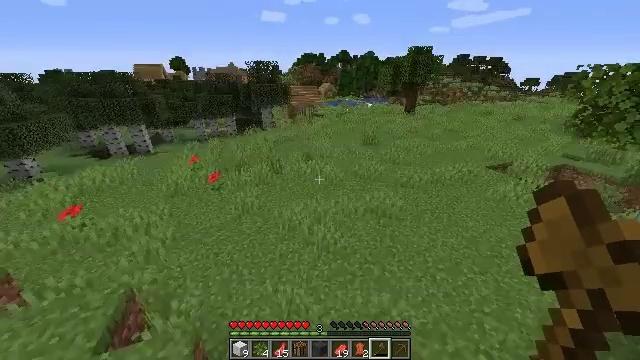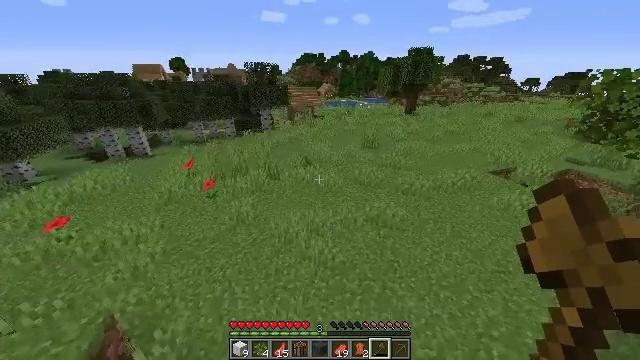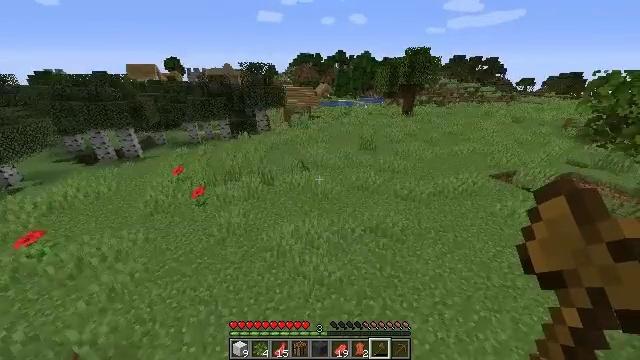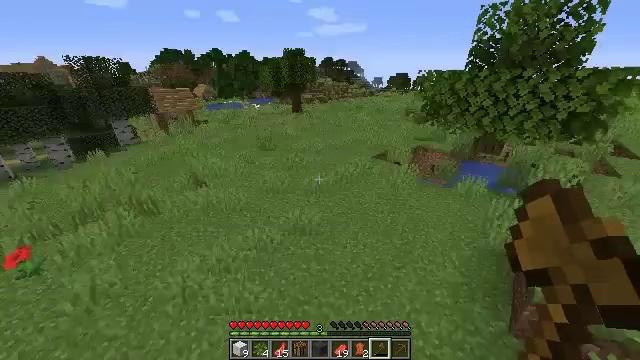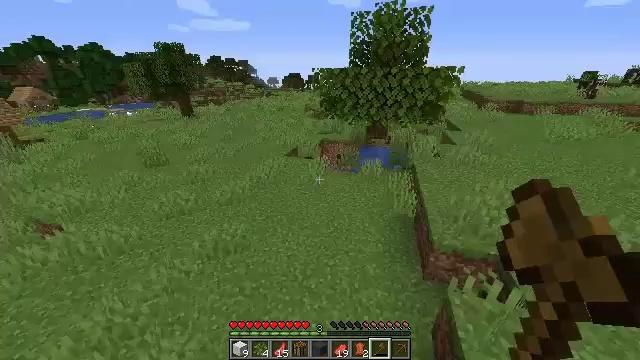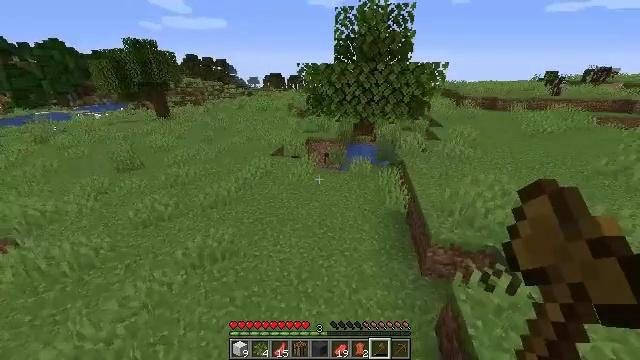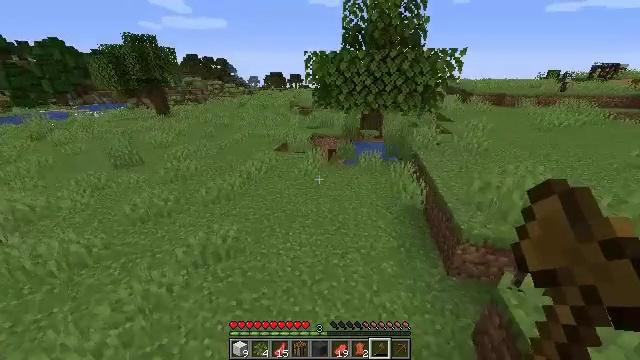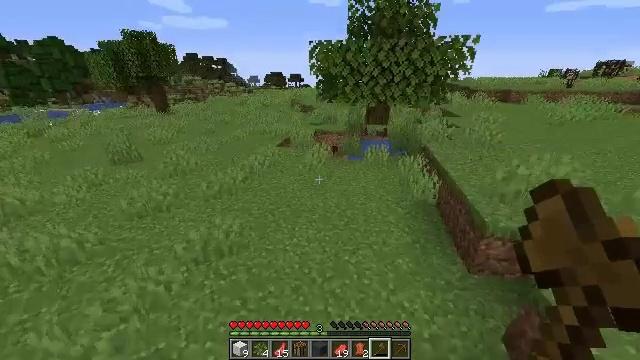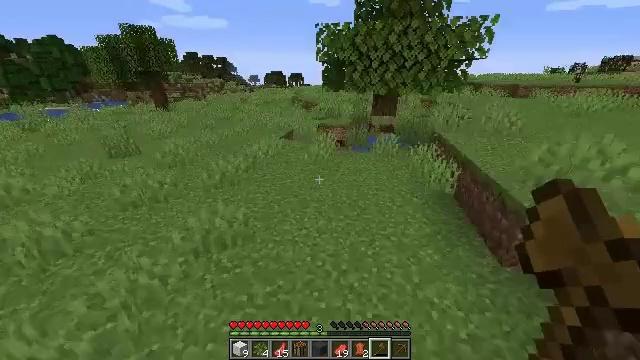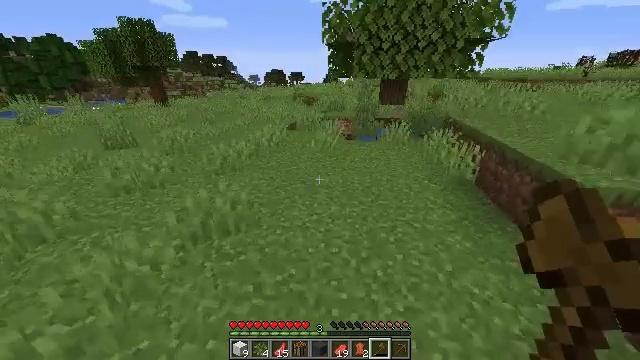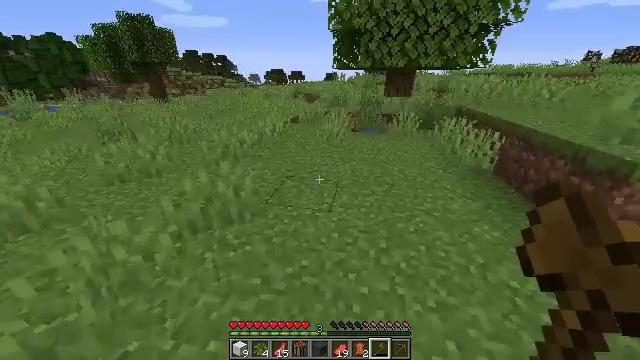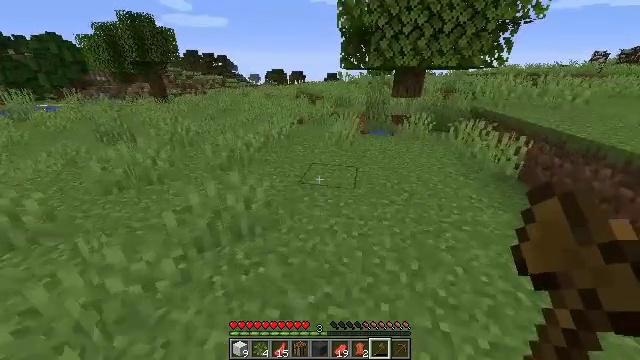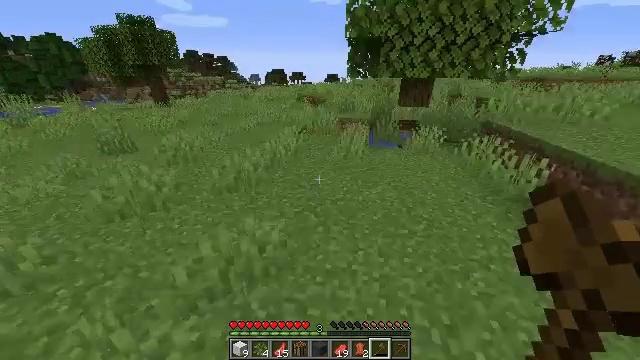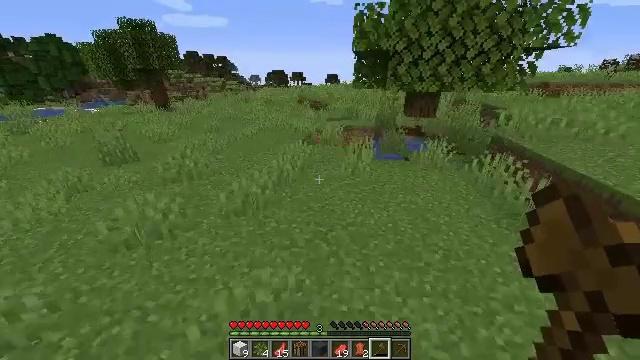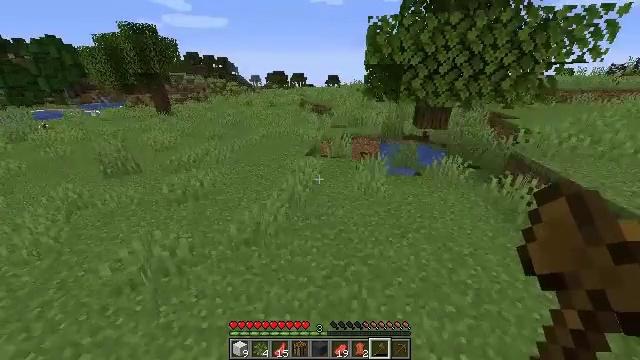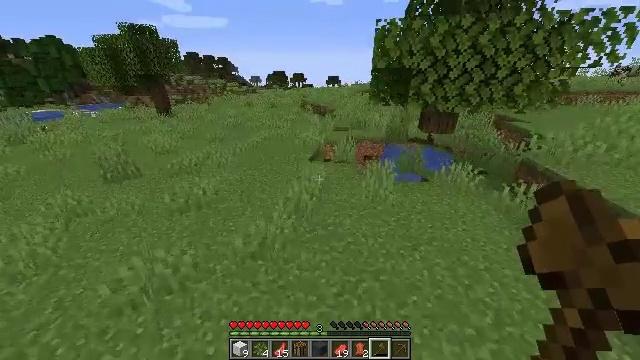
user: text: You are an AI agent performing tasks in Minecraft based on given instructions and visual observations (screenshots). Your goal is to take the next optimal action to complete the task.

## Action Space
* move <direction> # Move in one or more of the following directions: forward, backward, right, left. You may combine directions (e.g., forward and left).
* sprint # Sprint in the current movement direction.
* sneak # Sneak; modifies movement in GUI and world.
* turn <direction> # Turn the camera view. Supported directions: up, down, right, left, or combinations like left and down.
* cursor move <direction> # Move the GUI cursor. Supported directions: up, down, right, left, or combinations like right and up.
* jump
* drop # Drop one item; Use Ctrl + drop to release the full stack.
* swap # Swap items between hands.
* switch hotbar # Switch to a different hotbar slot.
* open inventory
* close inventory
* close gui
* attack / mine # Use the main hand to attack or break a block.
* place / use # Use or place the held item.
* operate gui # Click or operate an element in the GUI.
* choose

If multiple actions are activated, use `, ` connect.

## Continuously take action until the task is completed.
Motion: motion action
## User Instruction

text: Attack the brewing stand to gather it.
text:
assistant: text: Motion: move forward, jump
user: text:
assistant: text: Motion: move forward, jump
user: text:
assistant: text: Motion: move forward, turn right, jump
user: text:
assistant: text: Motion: move forward, turn right, jump
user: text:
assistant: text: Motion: move forward and move left, turn right, jump
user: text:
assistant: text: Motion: move forward and move left, jump
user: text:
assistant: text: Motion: move forward and move left, jump
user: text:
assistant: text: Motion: move forward and move left, jump
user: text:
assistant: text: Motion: move forward and move left, jump
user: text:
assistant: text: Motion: move forward and move left, jump
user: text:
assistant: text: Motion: move forward and move left, jump
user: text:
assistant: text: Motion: move forward and move left, jump
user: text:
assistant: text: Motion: move forward and move left, jump
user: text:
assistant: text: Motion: move forward and move left, jump
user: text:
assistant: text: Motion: move forward and move left, jump
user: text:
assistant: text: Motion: move forward and move left, jump
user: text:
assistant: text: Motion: move forward and move left, jump
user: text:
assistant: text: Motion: move forward and move left, jump
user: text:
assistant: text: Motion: move forward and move left, jump
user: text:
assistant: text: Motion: move forward and move left, jump
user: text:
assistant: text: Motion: move forward and move left, jump
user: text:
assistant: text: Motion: move forward and move left, jump
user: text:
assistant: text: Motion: move forward and move left, jump
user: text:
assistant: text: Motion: move forward and move left, jump
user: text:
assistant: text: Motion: move forward and move left, jump
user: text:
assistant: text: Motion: move forward and move left, jump
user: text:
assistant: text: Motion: move forward and move left, jump
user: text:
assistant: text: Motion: move forward and move left, turn right, jump
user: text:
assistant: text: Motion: move forward and move left, turn right and down, jump
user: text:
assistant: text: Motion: move forward and move left, turn right, jump